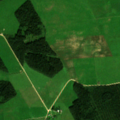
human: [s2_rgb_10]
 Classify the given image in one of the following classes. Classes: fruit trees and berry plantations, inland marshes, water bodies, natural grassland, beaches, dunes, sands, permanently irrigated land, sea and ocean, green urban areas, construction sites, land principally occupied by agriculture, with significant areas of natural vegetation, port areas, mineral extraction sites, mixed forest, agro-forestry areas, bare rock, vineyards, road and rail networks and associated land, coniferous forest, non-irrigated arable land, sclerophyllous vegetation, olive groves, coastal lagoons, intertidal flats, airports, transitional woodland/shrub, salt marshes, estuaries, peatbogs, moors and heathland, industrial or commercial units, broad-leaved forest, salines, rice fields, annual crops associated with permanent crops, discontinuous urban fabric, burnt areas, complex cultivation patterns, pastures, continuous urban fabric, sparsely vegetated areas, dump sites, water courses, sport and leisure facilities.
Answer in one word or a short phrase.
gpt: pastures, mixed forest, transitional woodland/shrub